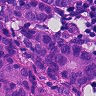
Metastatic tissue present: yes